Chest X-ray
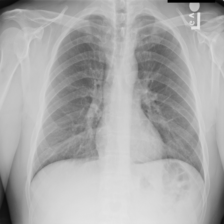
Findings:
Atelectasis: negative
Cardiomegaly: negative
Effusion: negative
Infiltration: negative
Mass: negative
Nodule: negative
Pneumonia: negative
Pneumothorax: negative
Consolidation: negative
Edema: negative
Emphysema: negative
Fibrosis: negative
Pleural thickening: negative
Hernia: negative